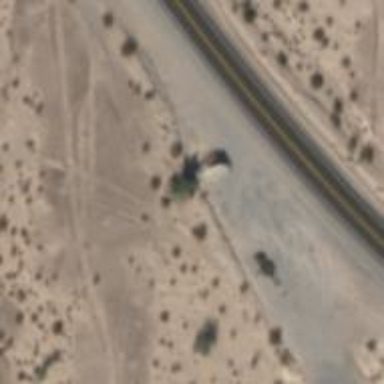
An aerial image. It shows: Abandoned road.